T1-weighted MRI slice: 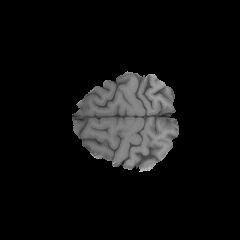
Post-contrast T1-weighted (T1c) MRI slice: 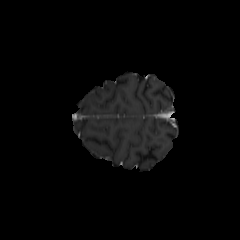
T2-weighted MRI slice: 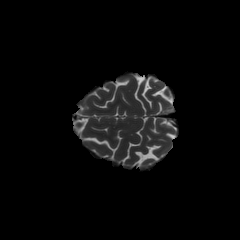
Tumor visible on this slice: no